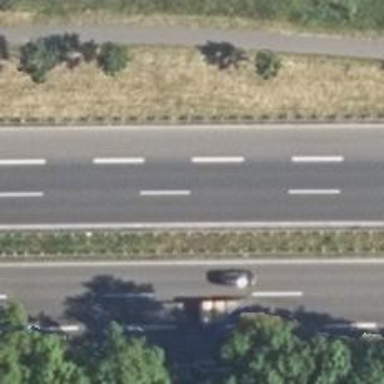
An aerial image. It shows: Asphalt motorroad with trunk classification.